Question: This question came up on answering <URL>
I thought that a good way to automatically define the direction of the arrow in the glyph would be to pass this value, here "direction", as an aesthetic and to swap the direction of the 'segmentsGrob' accordingly. It seems that 'draw_key_...' uses "data" and "params" like Stat and Geom do, but it is only a data frame with a single row and it only contains four variables.
'''
## browser()
# Browse[1]> data
# colour size linetype alpha
# 1 #F8766D 0.5 1 NA
'''
I also tried - without success - to add direction as an aesthetic with:
'''
GeomArrow <- ggproto(NULL, GeomSegment)
GeomArrow$required_aes <- c("x", "y", "xend", "yend", "direction")
'''
How can I modify this data that is used in draw_key?
'''
library(ggplot2)
foo <- structure(list(direction = c("backward", "forward"),
x = c(0, 0), xend = c(1, 1), y = c(1, 1.2),
yend = c(1, 1.2)), row.names = 1:2, class = "data.frame")
StatArrow <- ggproto(NULL, StatIdentity)
StatArrow$compute_layer <- function (self, data, params, layout)
{
swap <- data$direction == "backward"
v1 <- data$x
v2 <- data$xend
data$x[swap] <- v2[swap]
data$xend[swap] <- v1[swap]
data
}
# draw_key_segment_custom <- function(data, params = list(direction), size) {
## ...
## the idea was to simply switch x0 and x1 in the segmentsGrob depending on the new aesthetic
## This does not work because "data$direction" does not exist
## something like
# if(data$direction == "backward") {
# x0 = 0.9
# x1 = 0.1
# } else {
# x0 = 0.1
# x1 = 0.9
# }
## then
# grid::segmentsGrob(x0, 0.5, x1, 0.5,
##...)
## but
## browser()
# Browse[1]> data
# colour size linetype alpha
# 1 #F8766D 0.5 1 NA
# }
## direction as an aesthetic works despite this warning
ggplot() +
geom_segment(data = foo,
stat = "arrow",
aes(x, y, xend = xend, yend = yend, col = direction,
direction = direction),
arrow = arrow(length = unit(0.3, "cm"), type = "closed")
## does not work, as per above
# key_glyph = "segment_custom"
)
#> Warning: Ignoring unknown aesthetics: direction
'''

<URL>
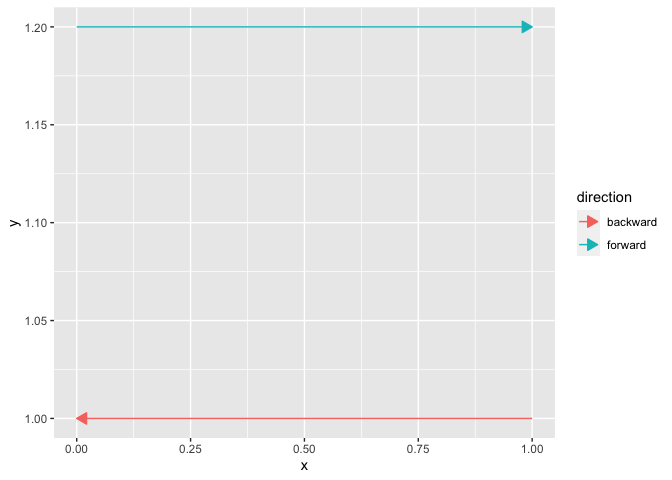
Answer: I think you first thought was correct, that it would be a 'required_aes' of the Geom. If we make such a Geom:
'''
library(ggplot2)
library(rlang)
foo <- structure(list(direction = c("backward", "forward"),
x = c(0, 0), xend = c(1, 1), y = c(1, 1.2),
yend = c(1, 1.2)), row.names = 1:2, class = "data.frame")
GeomArrow <- ggproto(
NULL, GeomSegment,
required_aes = c("x", "y", "xend", "yend", "direction"),
draw_layer = function (self, data, params, layout, coord)
{
swap <- data$direction == "backward"
v1 <- data$x
v2 <- data$xend
data$x[swap] <- v2[swap]
data$xend[swap] <- v1[swap]
GeomSegment$draw_layer(data, params, layout, coord)
}
)
'''
And declare an appropriate key drawing function
'''
draw_key_arrow = function(data, params, size) {
grid::segmentsGrob(
x0 = ifelse(data$direction == "forward", 0.1, 0.9),
x1 = ifelse(data$direction == "forward", 0.9, 0.1),
# Rest is just like vanilla
y0 = 0.5, y1 = 0.5,
gp = grid::gpar(
col = alpha(data$colour %||% data$fill %||% "black", data$alpha),
fill = alpha(params$arrow.fill %||% data$colour %||% data$fill %||%
"black", data$alpha),
lwd = (data$size %||% 0.5) * .pt,
lty = data$linetype %||% 1, lineend = "butt"
),
arrow = params$arrow
)
}
'''
Then we should be able to render the plot (!!!) we also map the 'direction' aesthetic to a scale with a legend.
'''
ggplot() +
stat_identity(
geom = GeomArrow,
data = foo,
aes(x, y, xend = xend, yend = yend, col = direction, direction = direction),
arrow = arrow(length = unit(0.3, "cm"), type = "closed"),
key_glyph = draw_key_arrow
) +
# Hijacking a generic identity scale by specifying aesthetics
scale_colour_identity(aesthetics = "direction", guide = "legend")
'''

<URL>
---
From comments: The relevant source code can be currently found in <URL>